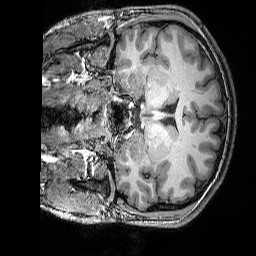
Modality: T1w
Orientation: coronal
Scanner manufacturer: siemens
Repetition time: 2.25 s
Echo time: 0.00418 s